Aerial crown-view tile of a tropical tree (Barro Colorado Island, Panama), acquired 20241014:
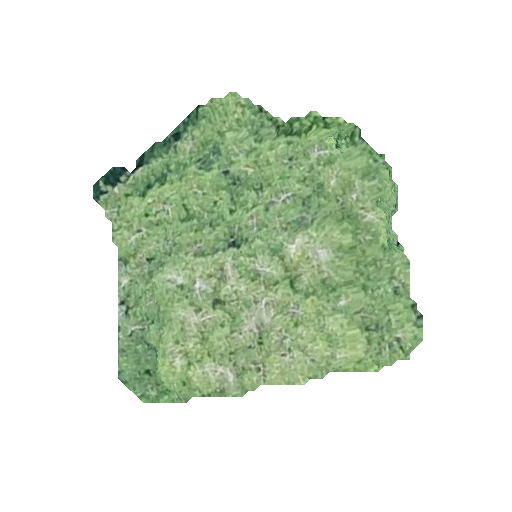
Species: Virola surinamensis
GBIF accepted scientific name: Virola surinamensis
Crown area: 116.042 m²